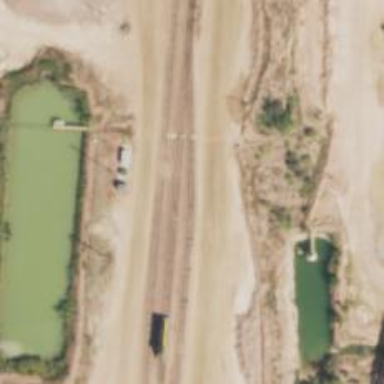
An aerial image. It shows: Railway siding for service.